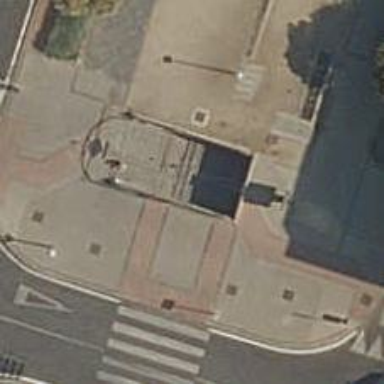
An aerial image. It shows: Subway entrance.